Interaction volume radius: 10 \u00c5
Interaction volume height: 20 \u00c5
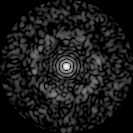
Disorder parameter: 0.8025